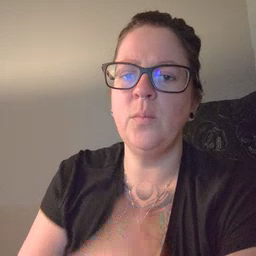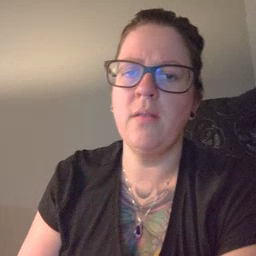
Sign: grandma